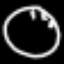
Label: clock